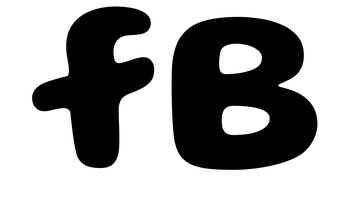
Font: Gluten_Bold